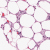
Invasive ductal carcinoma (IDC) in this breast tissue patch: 0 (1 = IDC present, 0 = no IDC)